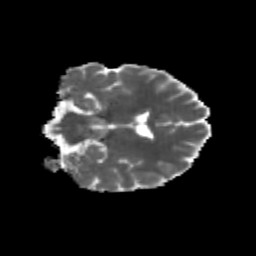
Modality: MD
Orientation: coronal
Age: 21
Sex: male
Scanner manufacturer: siemens
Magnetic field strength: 3 T
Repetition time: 3.5 s
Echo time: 0.113 s